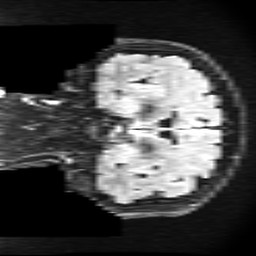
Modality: FLAIR
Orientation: coronal
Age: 55
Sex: male
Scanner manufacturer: ge
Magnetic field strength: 3 T
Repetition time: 11 s
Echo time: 0.1497 s